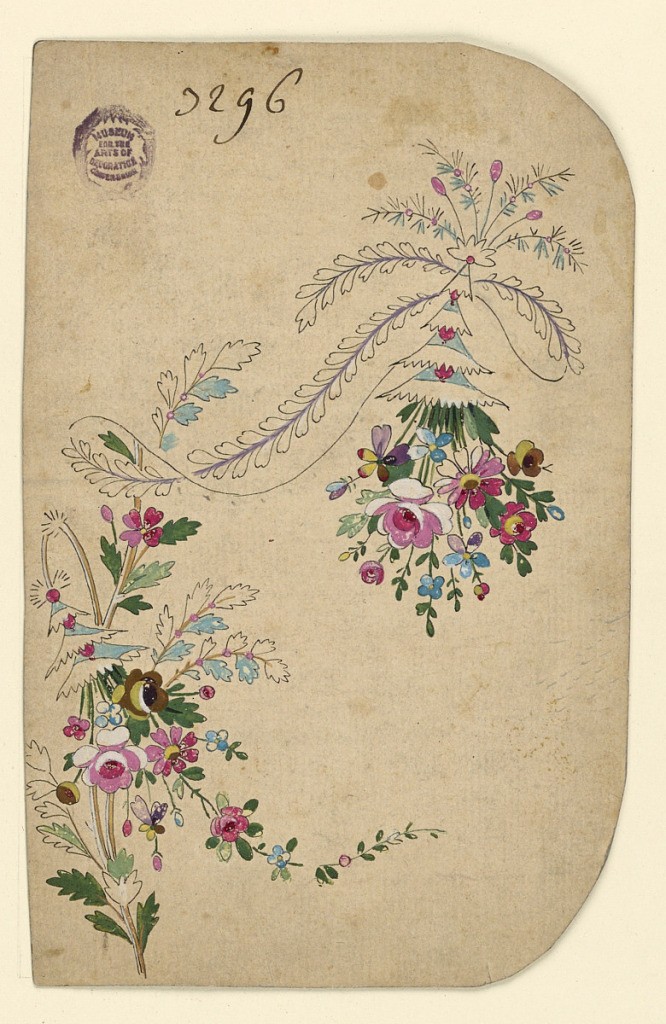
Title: Design for an Emrboidery Repeat
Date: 1780–1800
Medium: Pen and ink, brush and gouache on paper
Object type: Drawing
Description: A hanging bunch of flowers, top right, is connected by a leaf garland and a thread with a rising and waxed flower stem.